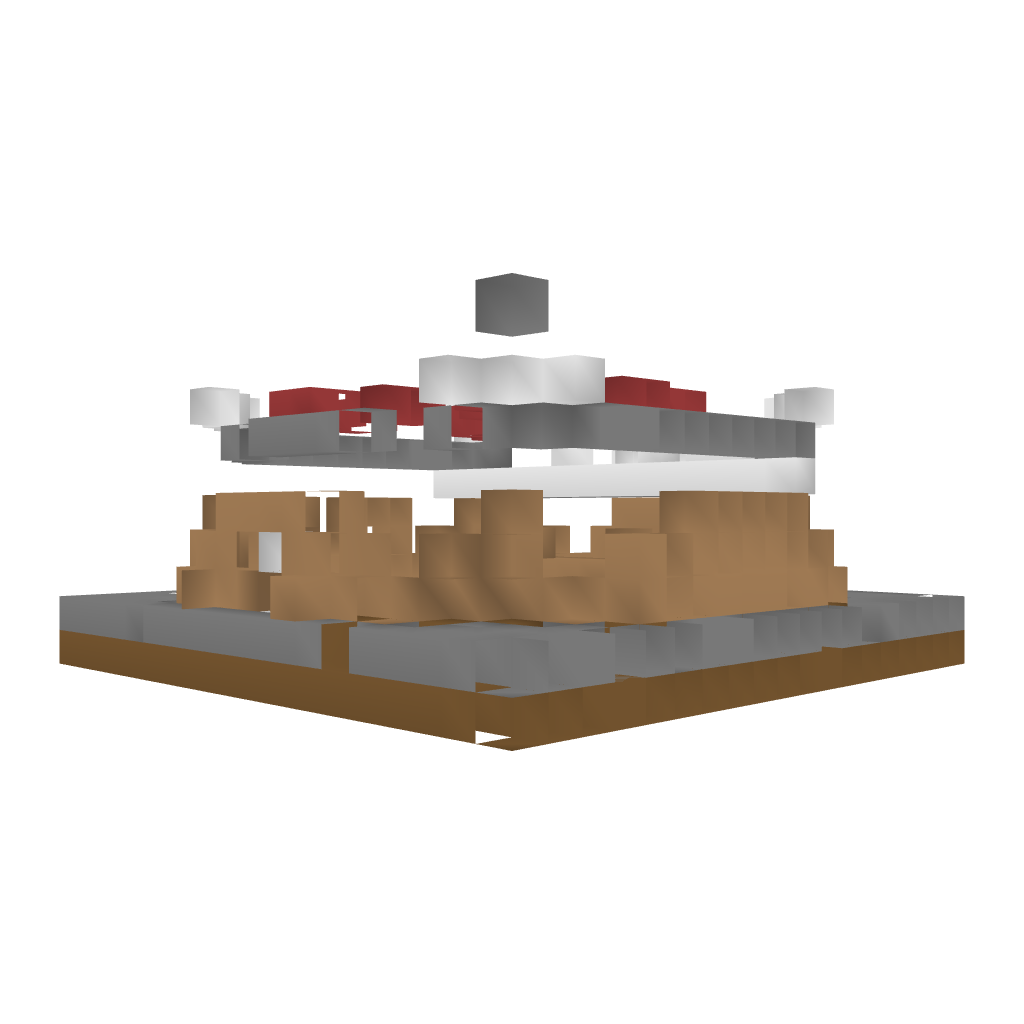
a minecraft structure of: Cake Shop bad low quality